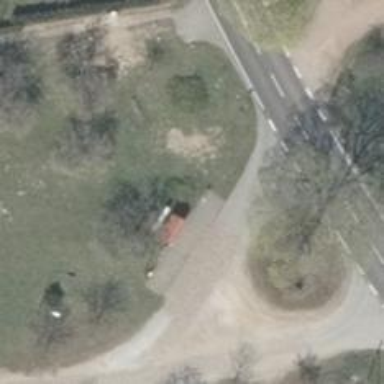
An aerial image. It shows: Emergency access point on the road.